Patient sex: F
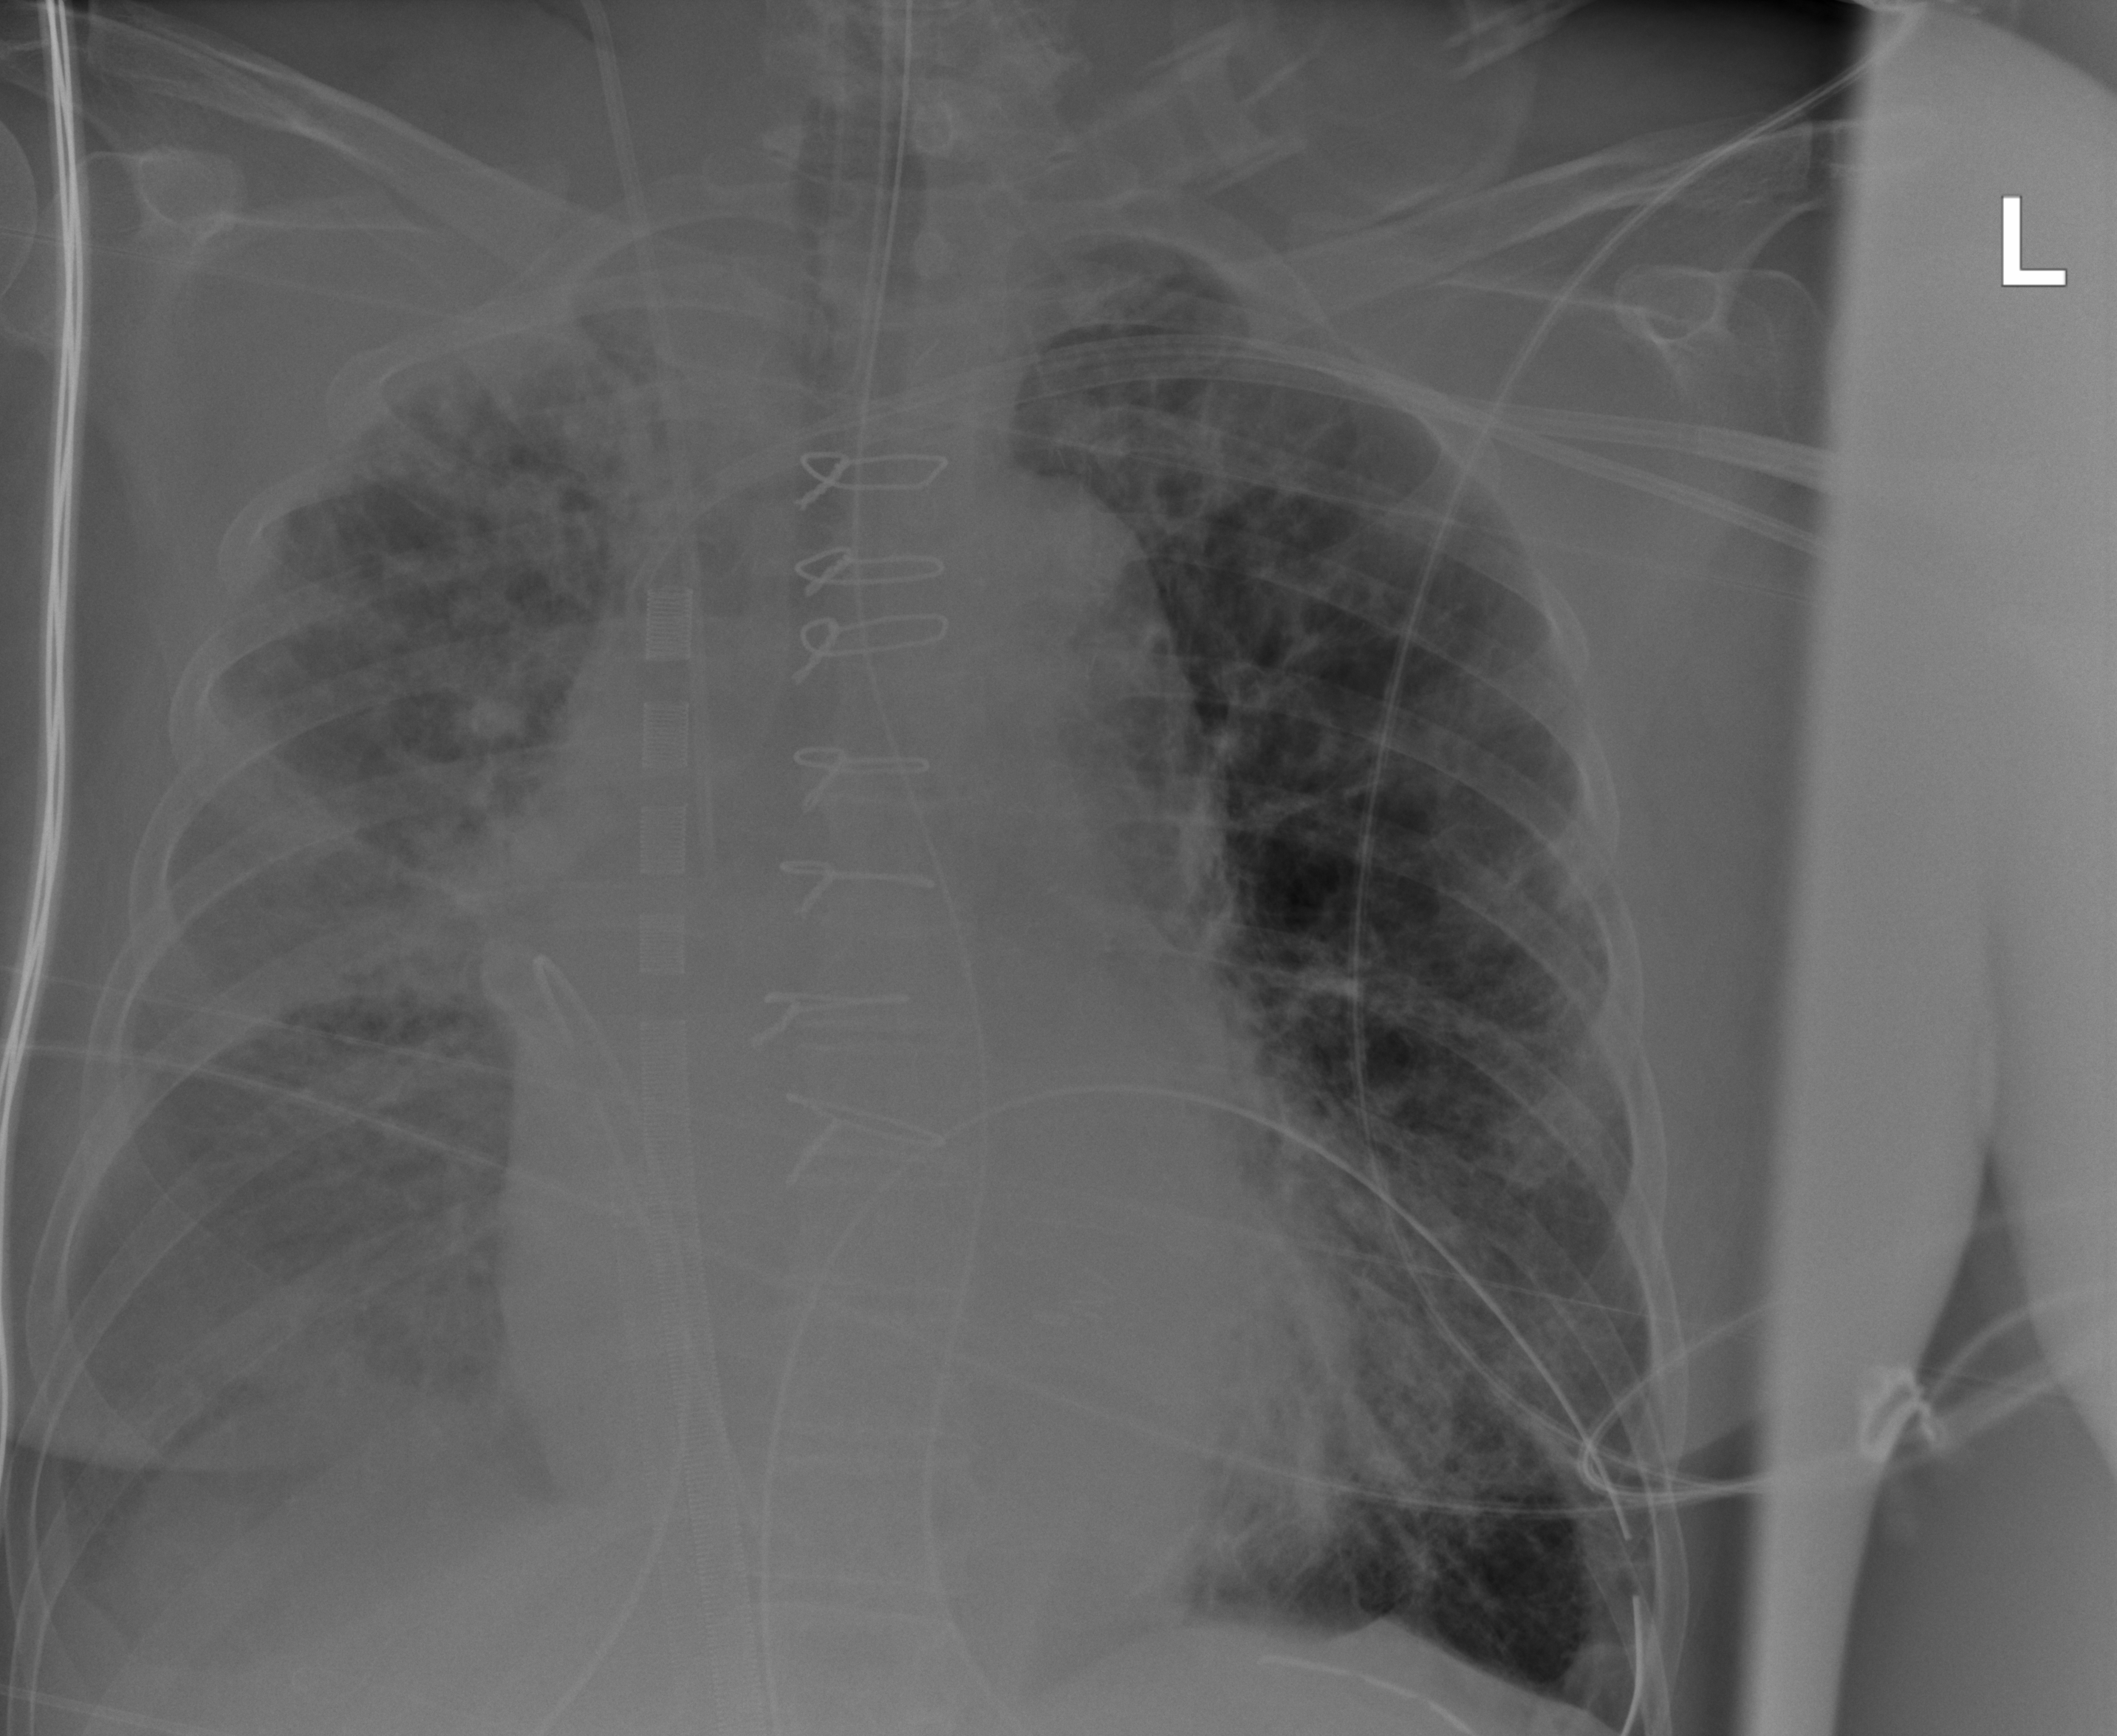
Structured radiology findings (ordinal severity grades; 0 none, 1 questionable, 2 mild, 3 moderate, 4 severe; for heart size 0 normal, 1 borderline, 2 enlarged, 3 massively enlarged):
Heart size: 2
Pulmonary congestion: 2
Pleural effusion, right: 2
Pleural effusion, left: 0
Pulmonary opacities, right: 3
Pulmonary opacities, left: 2
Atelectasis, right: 3
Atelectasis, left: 2